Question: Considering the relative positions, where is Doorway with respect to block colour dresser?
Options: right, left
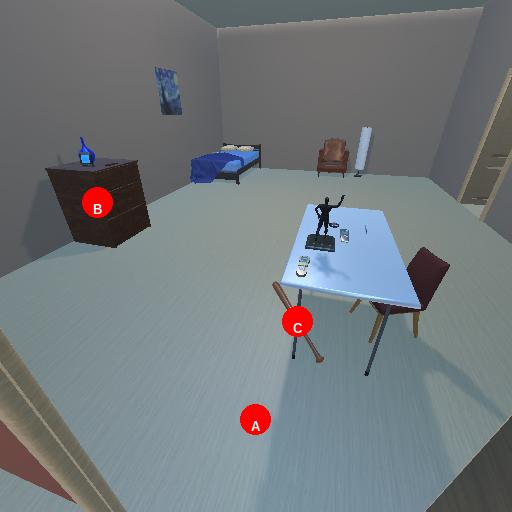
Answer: right